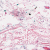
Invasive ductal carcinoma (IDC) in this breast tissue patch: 0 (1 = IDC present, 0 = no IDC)